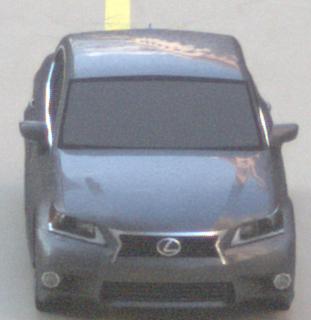
Make: Lexus
Model: GS 250
Detailed model: GS (L10)
Model produced from: 2012/06
Model produced until: 2013/12
Doors: 4
Color: gray
Road condition: dry road
Daytime: sunrise or sunset
Contrast: low contrast